Field crop: tomato
Growth stage: 1
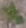
Species: solanum